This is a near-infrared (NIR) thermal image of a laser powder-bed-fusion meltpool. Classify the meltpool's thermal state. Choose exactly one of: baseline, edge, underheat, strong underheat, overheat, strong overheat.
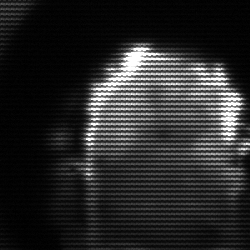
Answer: baseline